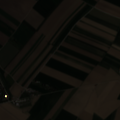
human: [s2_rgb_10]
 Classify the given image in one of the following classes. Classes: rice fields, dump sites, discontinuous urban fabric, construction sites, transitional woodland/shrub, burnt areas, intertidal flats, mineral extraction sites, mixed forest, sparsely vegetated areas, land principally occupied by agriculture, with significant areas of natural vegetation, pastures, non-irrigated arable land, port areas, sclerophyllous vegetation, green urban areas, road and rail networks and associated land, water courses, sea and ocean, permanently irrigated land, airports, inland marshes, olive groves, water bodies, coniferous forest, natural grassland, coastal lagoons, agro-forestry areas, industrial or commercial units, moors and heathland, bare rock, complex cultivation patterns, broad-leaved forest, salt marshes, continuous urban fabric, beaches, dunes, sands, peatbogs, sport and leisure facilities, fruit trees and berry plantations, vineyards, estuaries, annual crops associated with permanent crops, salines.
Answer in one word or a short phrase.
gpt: discontinuous urban fabric, non-irrigated arable land